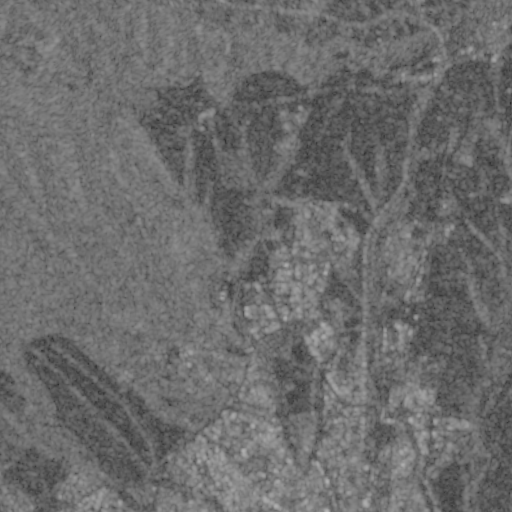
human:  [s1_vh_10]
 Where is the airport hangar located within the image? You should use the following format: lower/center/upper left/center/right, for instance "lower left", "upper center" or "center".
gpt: The airport hangar is located in the center right of the image.
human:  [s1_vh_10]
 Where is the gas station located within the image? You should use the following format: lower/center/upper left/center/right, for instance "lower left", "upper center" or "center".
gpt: The gas station is located in the lower right of the image.
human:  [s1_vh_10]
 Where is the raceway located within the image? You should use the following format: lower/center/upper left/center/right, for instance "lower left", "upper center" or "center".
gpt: The raceway is located in the lower left of the image.
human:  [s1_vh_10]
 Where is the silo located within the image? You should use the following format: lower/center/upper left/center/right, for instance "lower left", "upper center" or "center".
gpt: The silo is located in the lower center of the image.
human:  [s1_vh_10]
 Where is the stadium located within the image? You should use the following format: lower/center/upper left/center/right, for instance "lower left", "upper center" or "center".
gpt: The stadium is located in the lower right of the image.
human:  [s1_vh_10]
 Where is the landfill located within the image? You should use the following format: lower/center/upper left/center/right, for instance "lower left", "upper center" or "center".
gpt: There is no landfill in the image.

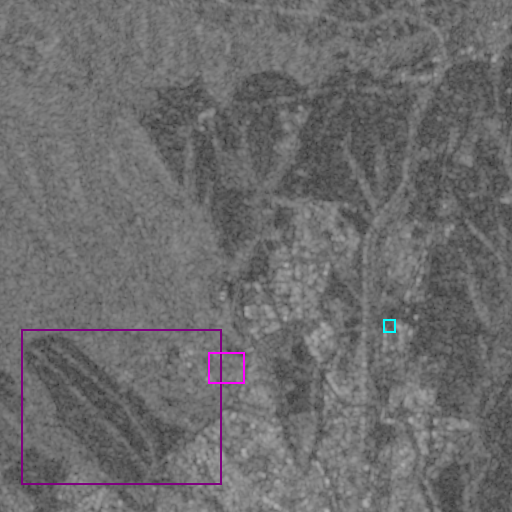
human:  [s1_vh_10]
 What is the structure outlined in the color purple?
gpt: The structure outlined in purple is a crop field.
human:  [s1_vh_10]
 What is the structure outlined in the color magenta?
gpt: The structure outlined in magenta is a park.
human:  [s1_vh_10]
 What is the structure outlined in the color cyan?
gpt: The structure outlined in cyan is a parking lot.
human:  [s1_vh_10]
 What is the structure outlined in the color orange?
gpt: There is no orange outline.